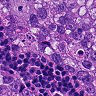
Metastatic tissue present: yes